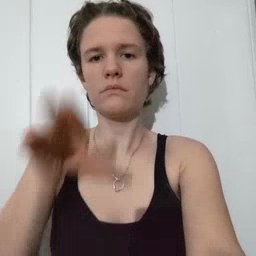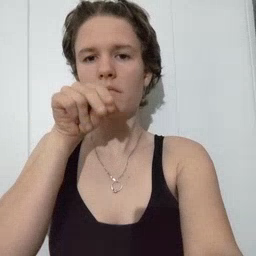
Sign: duck